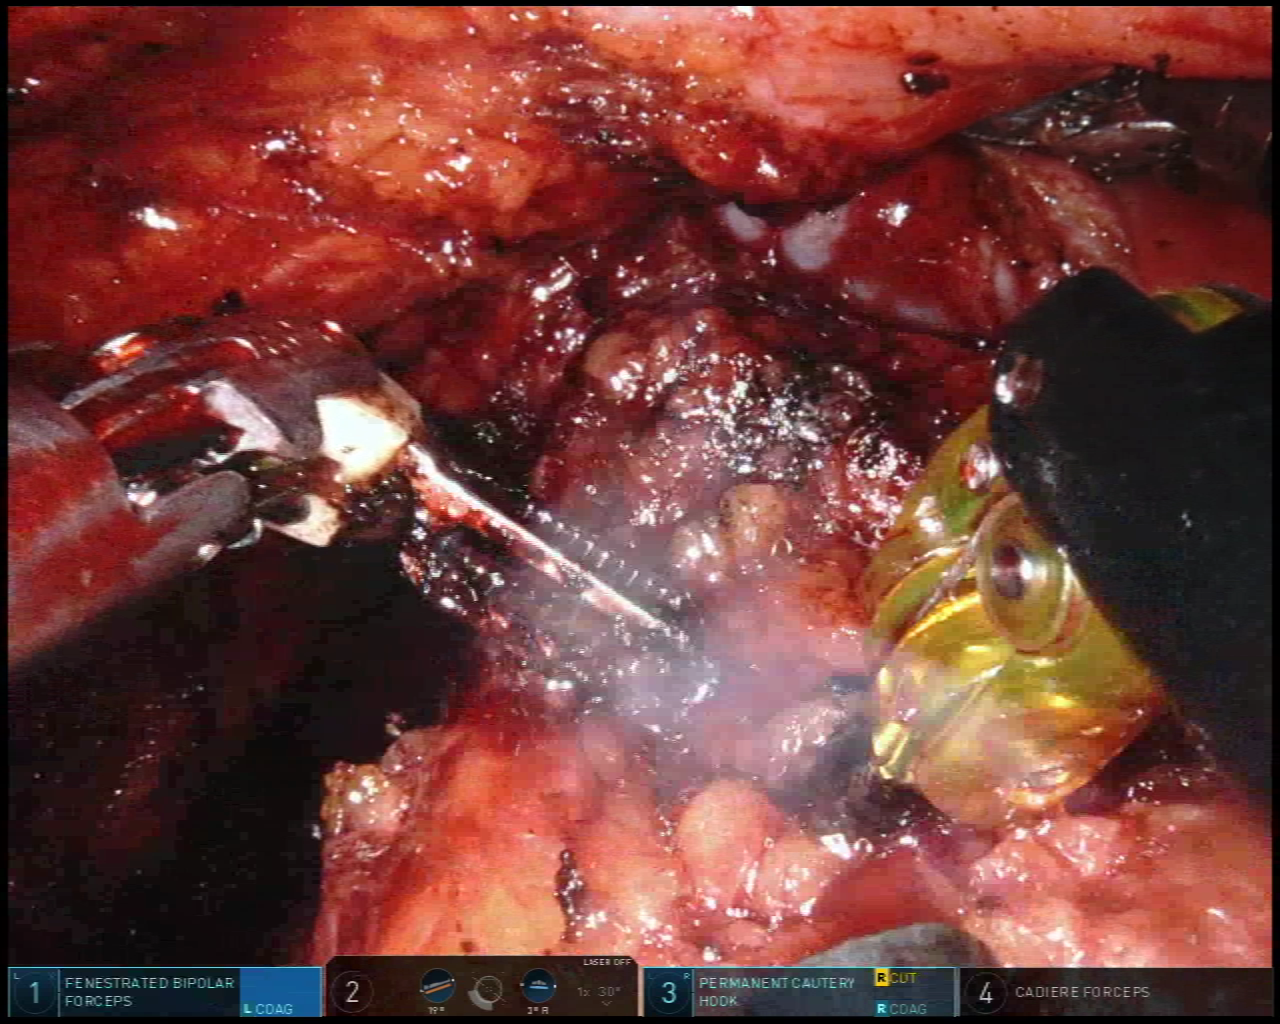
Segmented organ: vesicular_glands
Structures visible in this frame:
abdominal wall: no
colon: no
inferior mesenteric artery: no
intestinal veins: no
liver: no
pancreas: no
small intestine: no
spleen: no
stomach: no
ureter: no
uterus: no
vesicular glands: yes